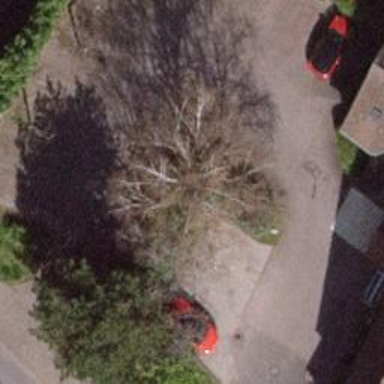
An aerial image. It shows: Parking area with surface.